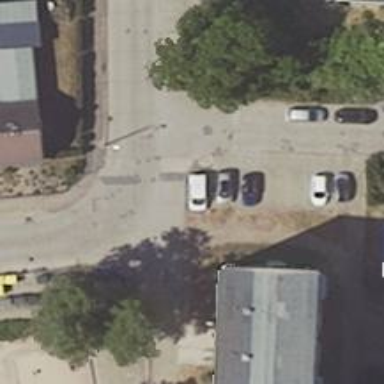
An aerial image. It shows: Residential road with concrete surface.